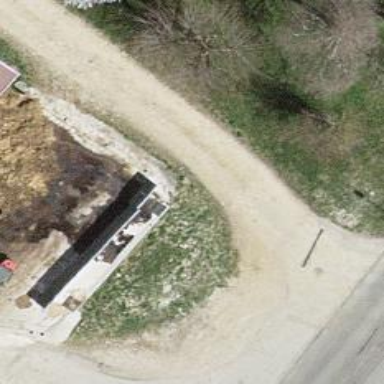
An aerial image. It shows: Alleyway designated as service road.